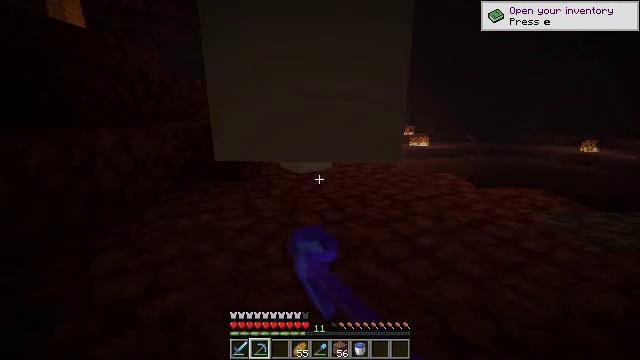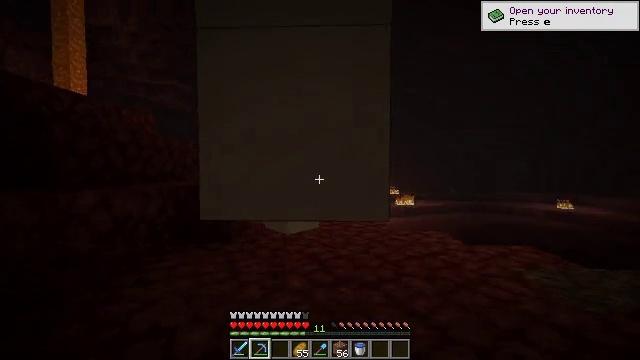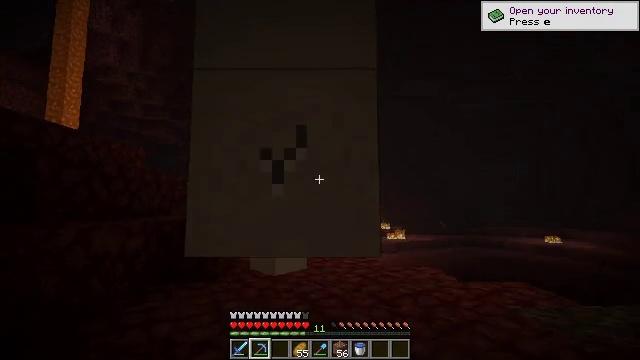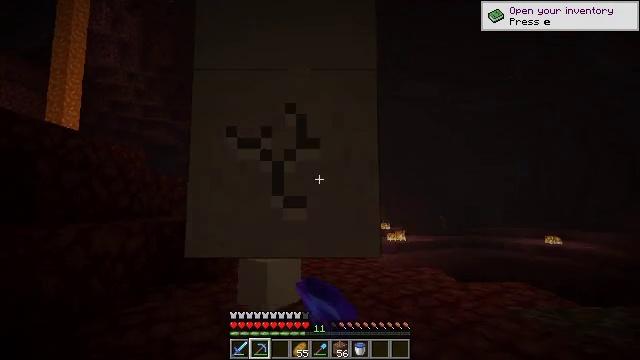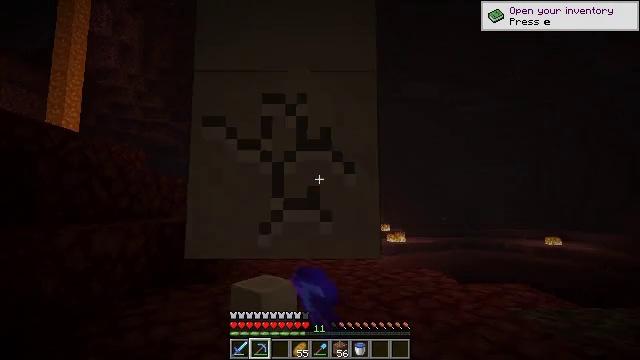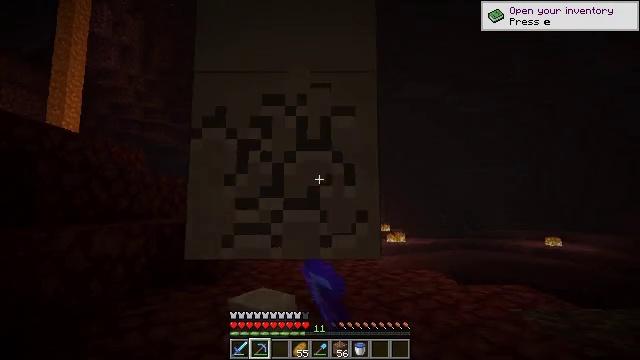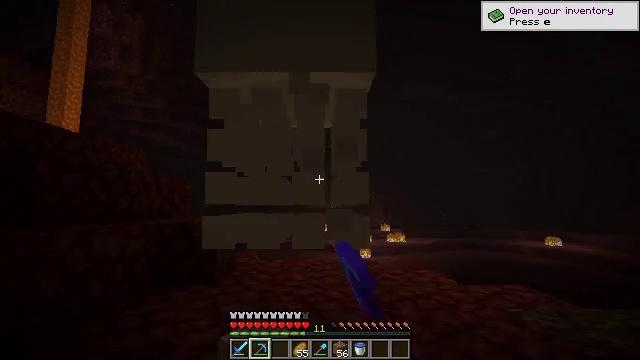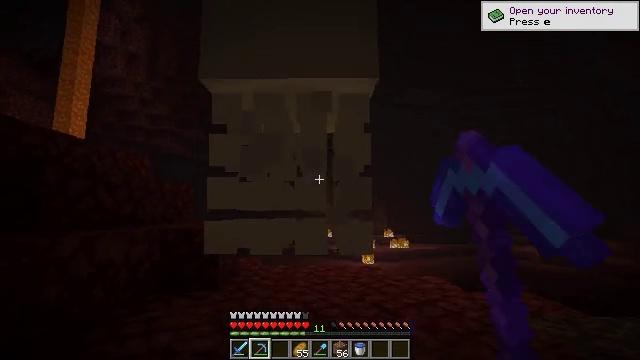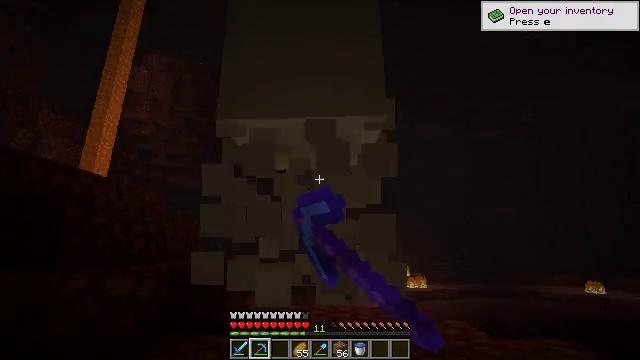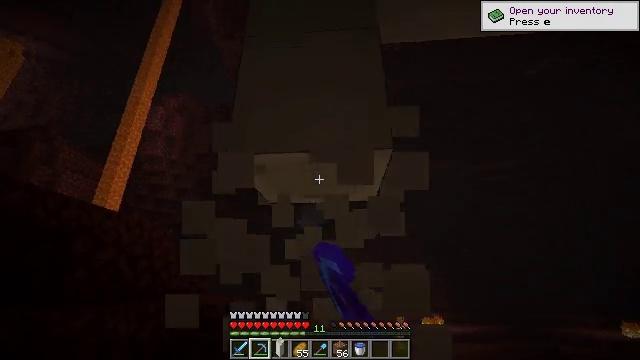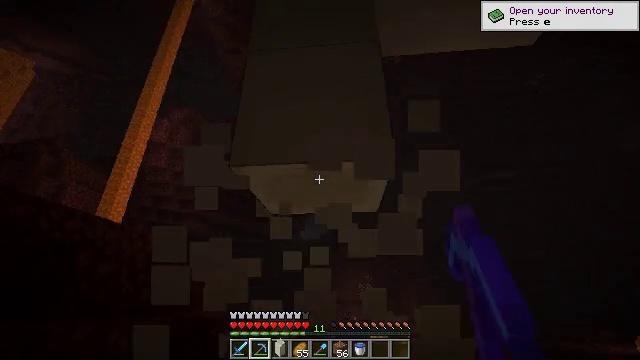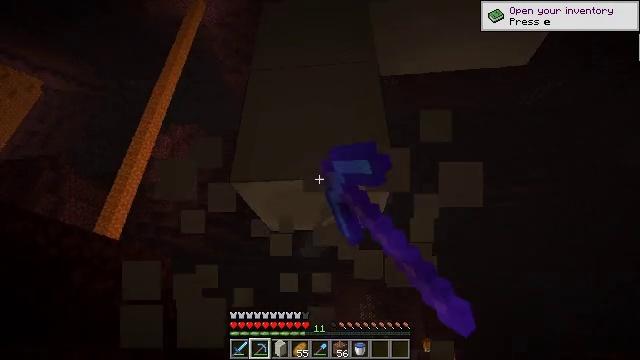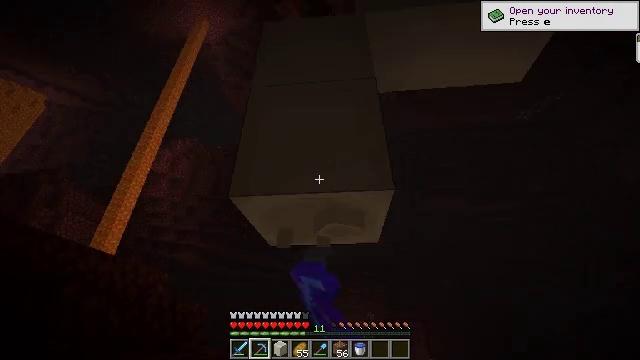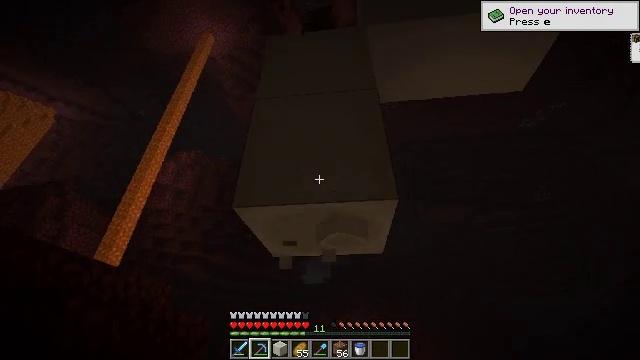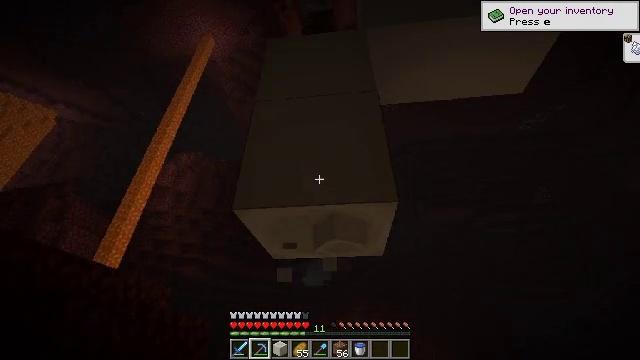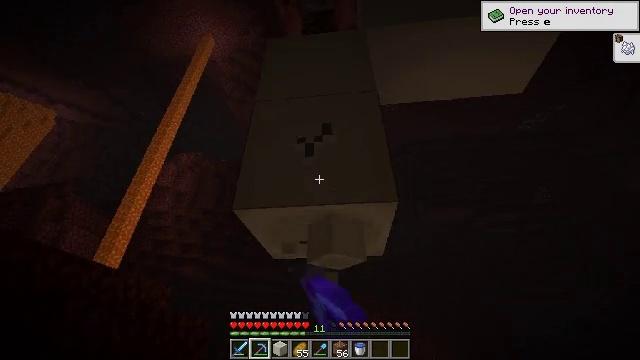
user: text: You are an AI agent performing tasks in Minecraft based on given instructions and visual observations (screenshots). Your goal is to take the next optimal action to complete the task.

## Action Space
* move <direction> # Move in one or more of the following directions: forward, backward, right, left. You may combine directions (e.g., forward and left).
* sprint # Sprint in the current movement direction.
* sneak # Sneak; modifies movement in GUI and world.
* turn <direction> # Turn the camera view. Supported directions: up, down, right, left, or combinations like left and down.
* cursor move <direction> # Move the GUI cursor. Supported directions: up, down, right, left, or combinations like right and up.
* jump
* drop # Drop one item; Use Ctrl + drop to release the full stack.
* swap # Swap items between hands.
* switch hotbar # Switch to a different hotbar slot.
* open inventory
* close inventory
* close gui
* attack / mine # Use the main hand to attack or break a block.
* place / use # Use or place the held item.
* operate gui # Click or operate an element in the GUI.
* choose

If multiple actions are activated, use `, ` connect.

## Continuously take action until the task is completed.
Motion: motion action
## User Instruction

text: Mine the bone block found in fossils.
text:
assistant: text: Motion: sneak, turn right and up, attack / mine
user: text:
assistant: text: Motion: sneak, turn right and up, attack / mine
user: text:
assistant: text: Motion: sneak, attack / mine
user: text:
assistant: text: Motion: sneak, attack / mine
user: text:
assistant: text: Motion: sneak, attack / mine
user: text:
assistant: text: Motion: sneak, attack / mine
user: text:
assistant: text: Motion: sneak, turn up, attack / mine
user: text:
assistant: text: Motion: sneak, turn left and up, attack / mine
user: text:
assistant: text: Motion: sneak, turn left and up, attack / mine
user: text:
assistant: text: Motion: sneak, turn up, attack / mine
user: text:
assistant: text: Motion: sneak, turn up, attack / mine
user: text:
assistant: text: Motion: sneak, turn up, attack / mine
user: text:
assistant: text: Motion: sneak, turn up, attack / mine
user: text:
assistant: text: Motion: sneak, attack / mine
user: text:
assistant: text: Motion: sneak, attack / mine
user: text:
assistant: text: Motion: sneak, attack / mine
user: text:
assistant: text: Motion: sneak, attack / mine
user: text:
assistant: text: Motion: sneak, attack / mine
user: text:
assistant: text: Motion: sneak, attack / mine
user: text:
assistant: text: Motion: sneak, attack / mine
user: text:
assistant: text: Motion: move forward, sneak, turn right and up, attack / mine
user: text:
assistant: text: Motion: move forward, sneak, turn right and up
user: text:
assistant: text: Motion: move forward, sneak, turn right and up
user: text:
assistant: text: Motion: move forward, sneak, turn right and up
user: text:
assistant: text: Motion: move forward, sneak, turn right
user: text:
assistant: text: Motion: move forward, sneak, turn right
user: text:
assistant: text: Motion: move forward and move right, sneak, turn right and up
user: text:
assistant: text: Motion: move forward and move right, sneak, turn right
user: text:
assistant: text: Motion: move forward and move right, sneak
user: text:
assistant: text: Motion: move right, sneak, turn left, attack / mine